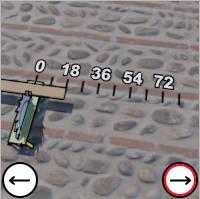
Task: length
Answer: 18
First scale value: 18.0